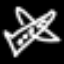
Label: airplane